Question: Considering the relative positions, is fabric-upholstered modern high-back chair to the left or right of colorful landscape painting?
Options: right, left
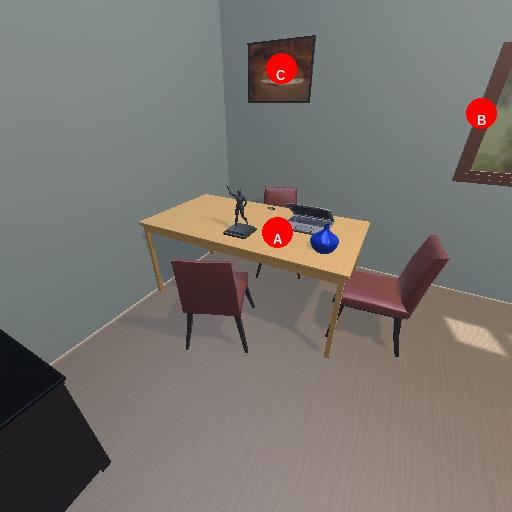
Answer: right